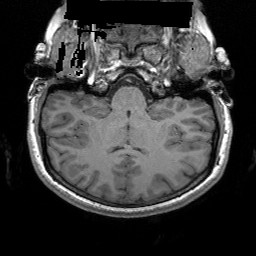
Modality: T1w
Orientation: sagittal